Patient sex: M
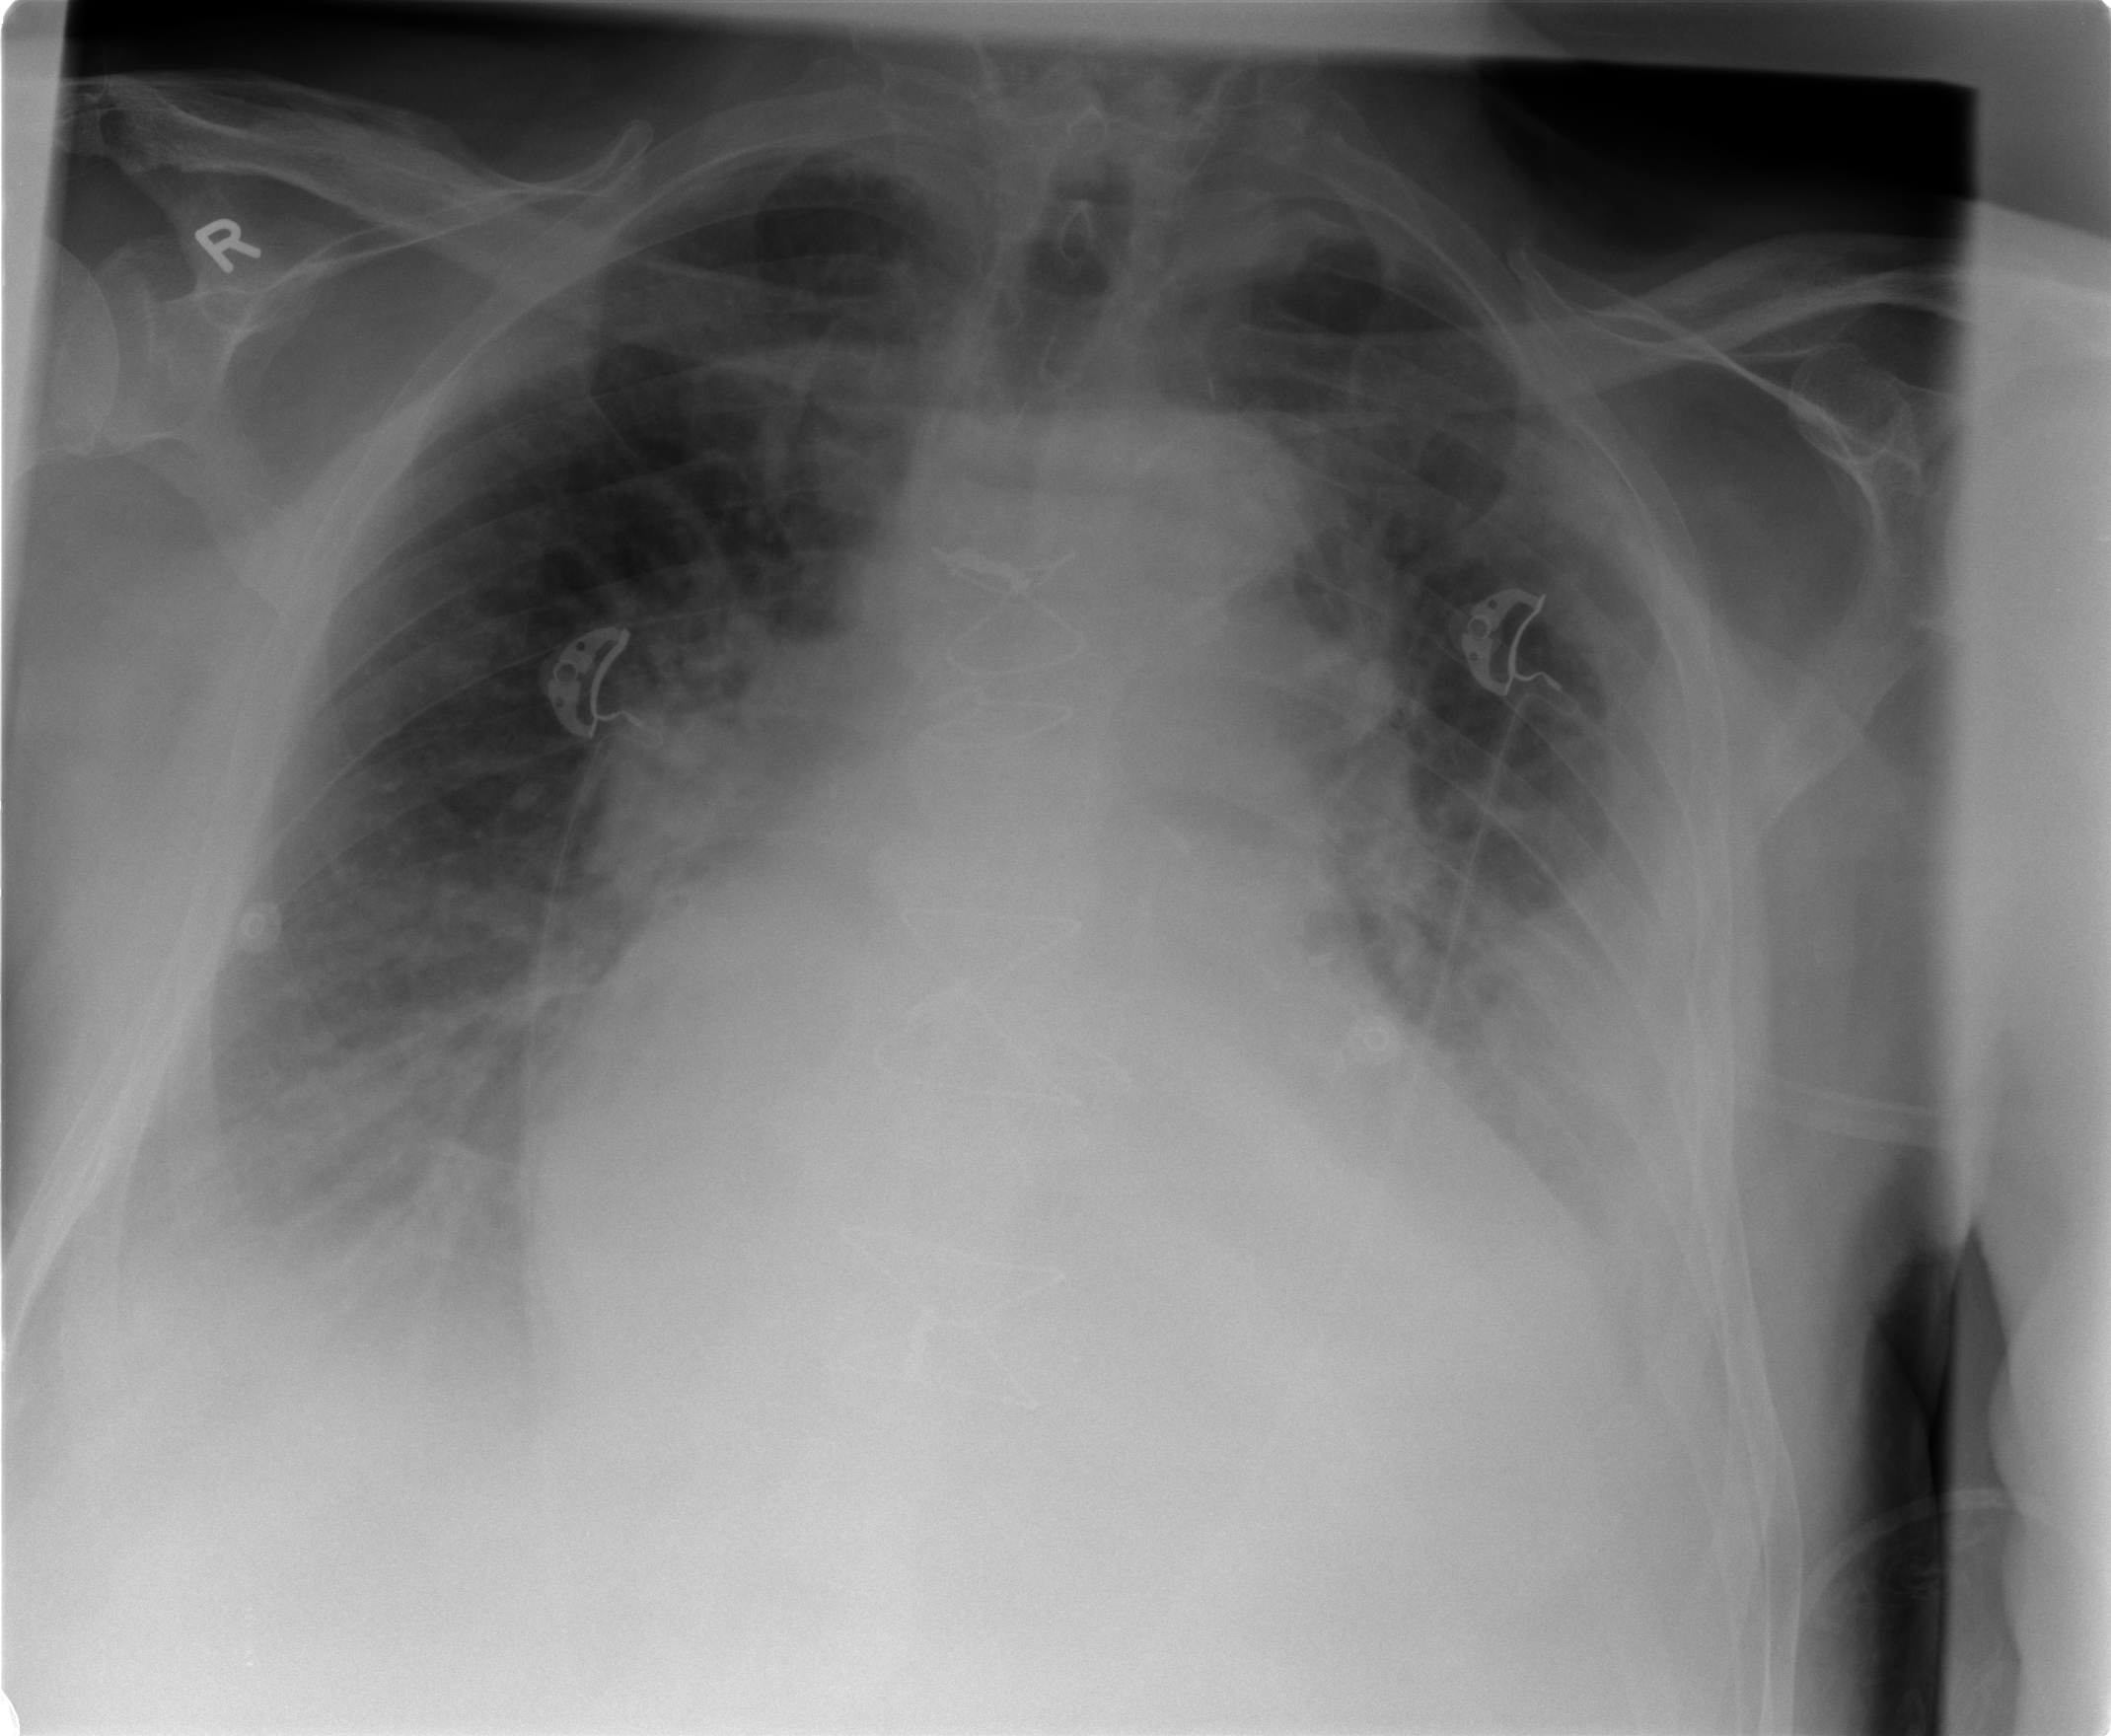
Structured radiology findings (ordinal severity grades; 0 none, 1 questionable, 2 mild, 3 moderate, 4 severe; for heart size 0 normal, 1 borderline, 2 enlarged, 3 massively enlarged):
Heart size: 3
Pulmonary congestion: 3
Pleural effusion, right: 3
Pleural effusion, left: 3
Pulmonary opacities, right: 2
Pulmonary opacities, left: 3
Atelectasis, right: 2
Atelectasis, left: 3